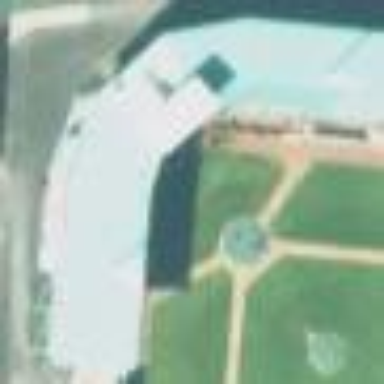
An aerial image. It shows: Grandstand building.